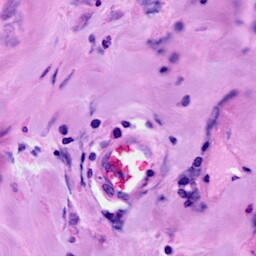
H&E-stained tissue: Breast